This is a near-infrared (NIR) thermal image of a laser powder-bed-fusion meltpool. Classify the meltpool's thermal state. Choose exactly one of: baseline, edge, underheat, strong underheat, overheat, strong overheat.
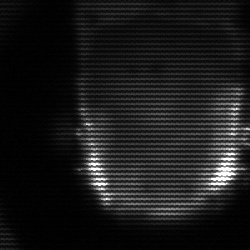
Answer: baseline